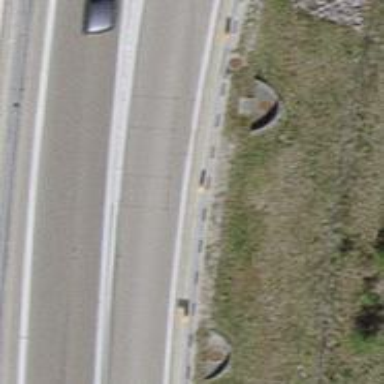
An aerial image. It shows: Trunk link highway.